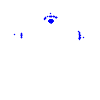
Particle: electron